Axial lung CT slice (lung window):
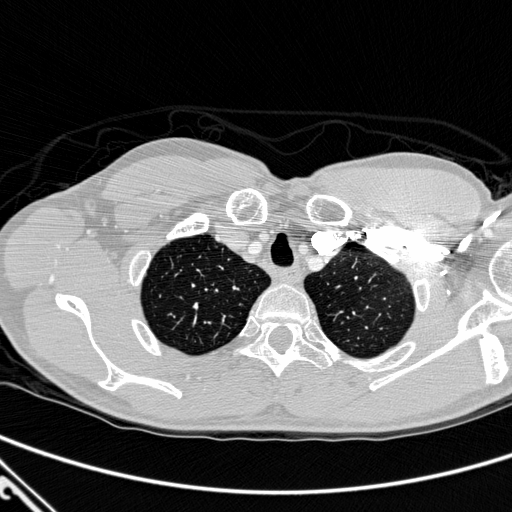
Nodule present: no